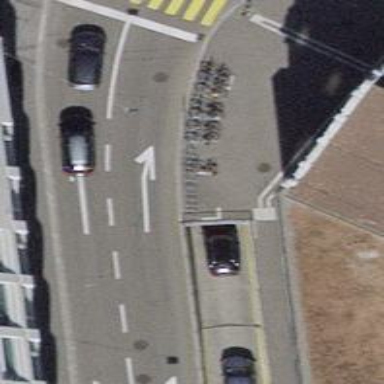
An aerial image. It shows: Parking entrance.